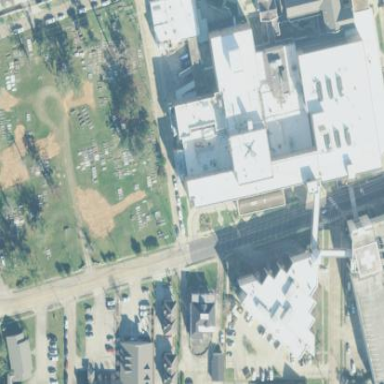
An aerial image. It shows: Cemetery.